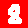
Digit: 8